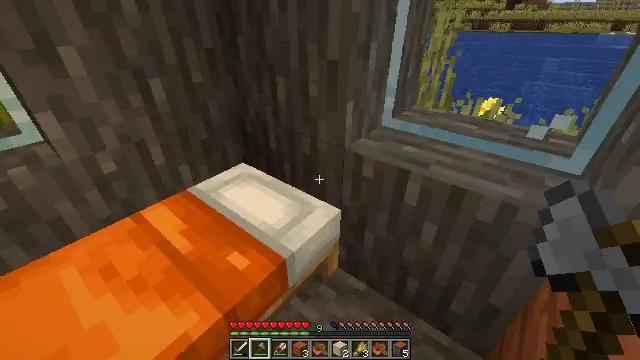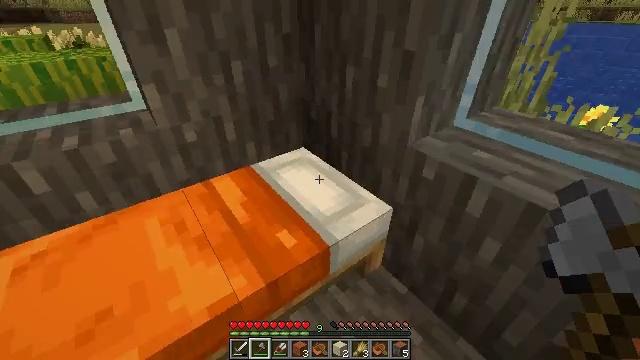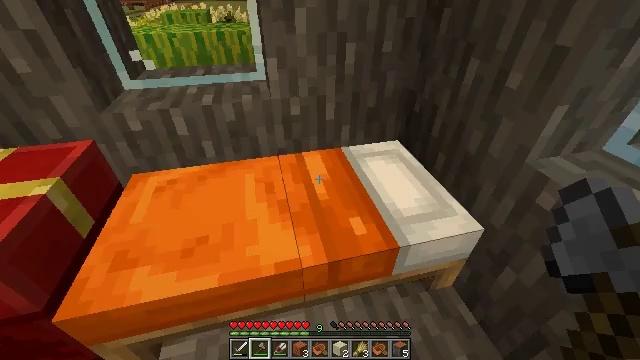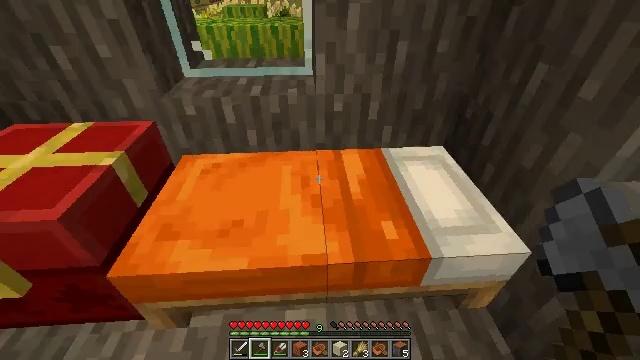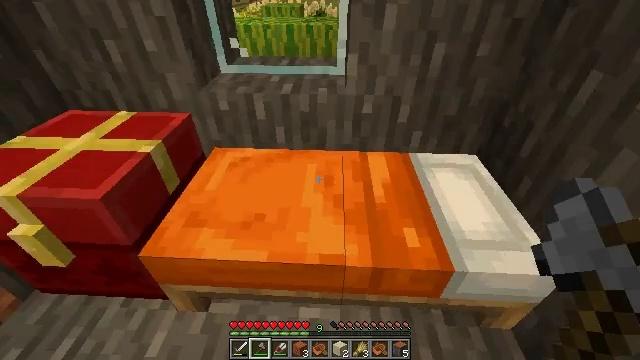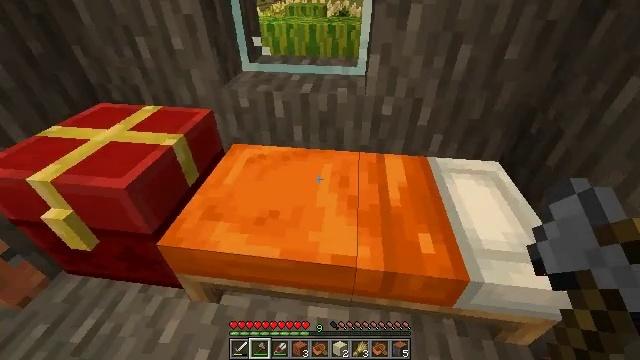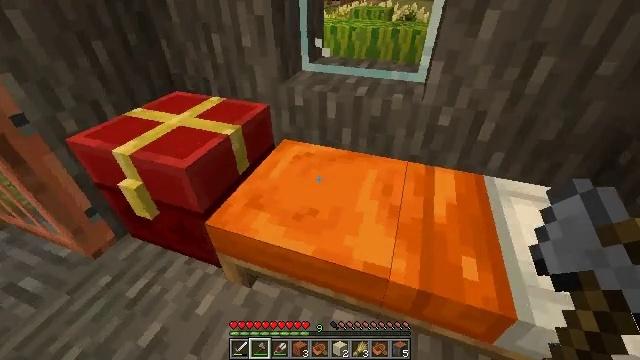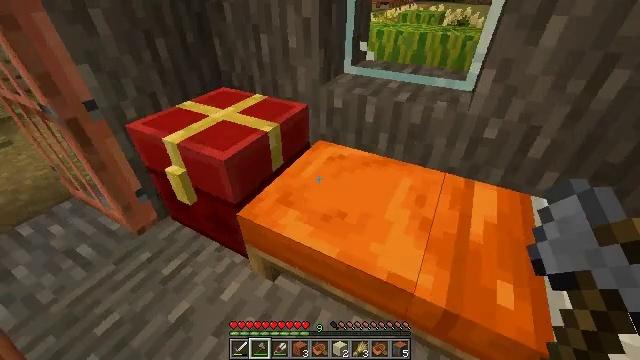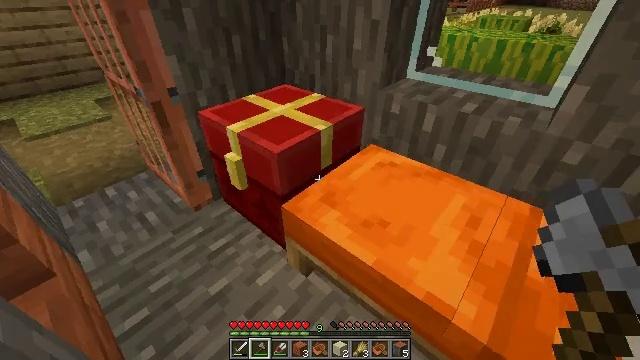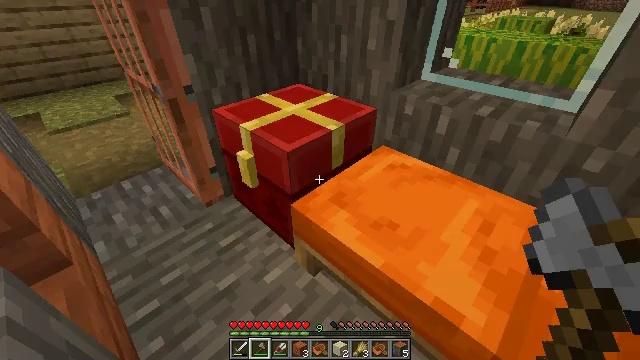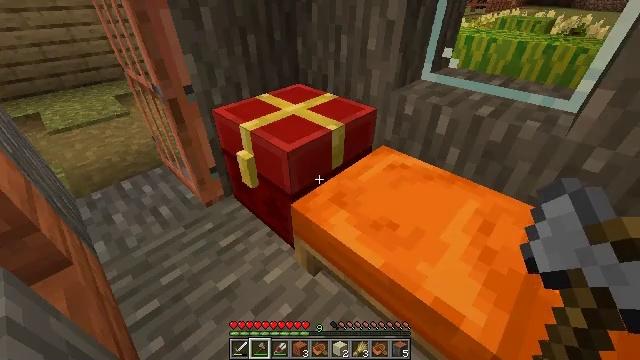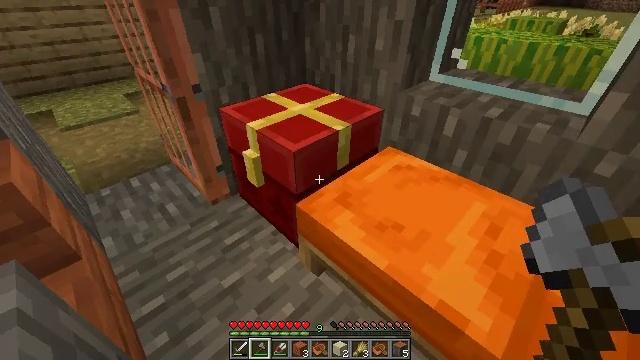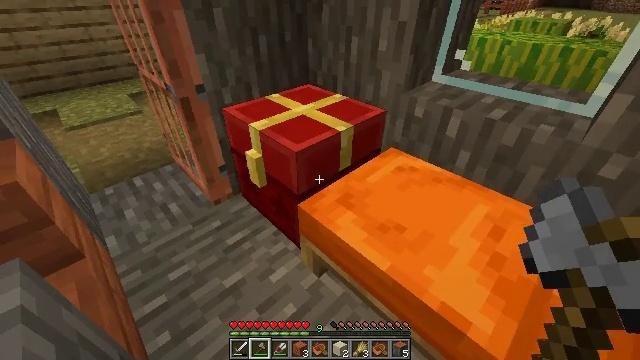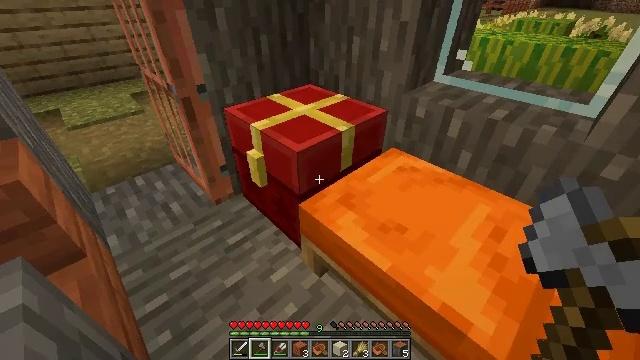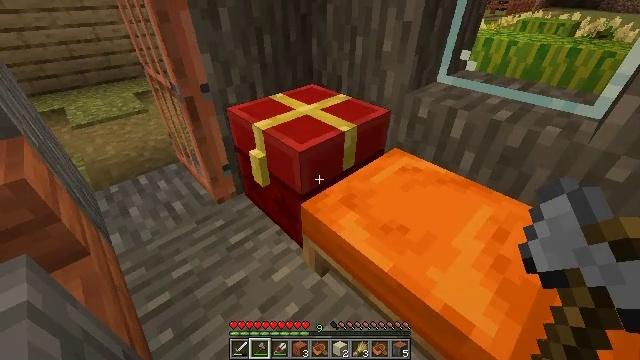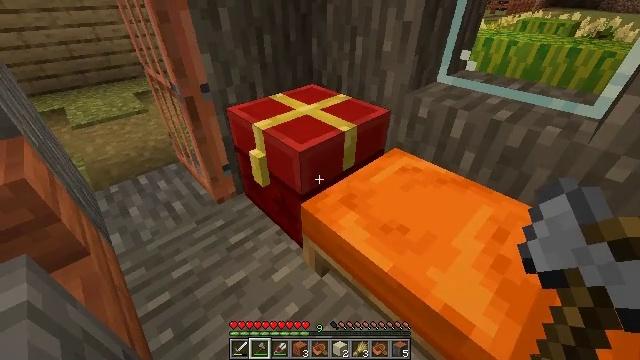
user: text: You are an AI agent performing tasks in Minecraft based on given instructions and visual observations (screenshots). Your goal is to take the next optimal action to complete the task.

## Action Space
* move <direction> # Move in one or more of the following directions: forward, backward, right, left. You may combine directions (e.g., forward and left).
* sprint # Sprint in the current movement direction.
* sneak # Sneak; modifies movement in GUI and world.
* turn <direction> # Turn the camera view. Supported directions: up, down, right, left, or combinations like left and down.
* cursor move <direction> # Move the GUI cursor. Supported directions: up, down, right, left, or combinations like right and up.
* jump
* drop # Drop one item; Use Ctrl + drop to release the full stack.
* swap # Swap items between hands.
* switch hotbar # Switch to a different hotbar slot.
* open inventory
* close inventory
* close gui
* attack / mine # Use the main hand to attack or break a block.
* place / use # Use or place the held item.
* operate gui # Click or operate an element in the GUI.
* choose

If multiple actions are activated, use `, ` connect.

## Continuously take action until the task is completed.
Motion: motion action
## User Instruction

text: Break the orange bed to collect it.
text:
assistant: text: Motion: turn left and down
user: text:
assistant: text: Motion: turn left and down
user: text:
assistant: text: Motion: turn left
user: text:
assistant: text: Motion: turn left
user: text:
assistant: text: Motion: turn left
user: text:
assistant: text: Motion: turn left
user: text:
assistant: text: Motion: turn left
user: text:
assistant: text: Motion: turn left
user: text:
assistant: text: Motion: turn left
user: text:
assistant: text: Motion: no_op
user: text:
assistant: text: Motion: turn left
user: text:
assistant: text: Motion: no_op
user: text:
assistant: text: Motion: no_op
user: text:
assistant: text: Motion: no_op
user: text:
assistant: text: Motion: no_op
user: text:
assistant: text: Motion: no_op
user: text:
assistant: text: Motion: no_op
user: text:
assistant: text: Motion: no_op
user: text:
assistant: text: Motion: no_op
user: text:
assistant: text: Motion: no_op
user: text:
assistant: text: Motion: no_op
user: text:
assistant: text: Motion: no_op
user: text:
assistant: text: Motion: no_op
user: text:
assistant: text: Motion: use / place
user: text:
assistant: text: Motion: use / place
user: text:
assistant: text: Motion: use / place
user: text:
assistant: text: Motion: no_op
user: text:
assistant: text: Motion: no_op
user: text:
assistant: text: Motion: open gui
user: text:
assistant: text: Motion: no_op